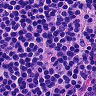
Metastatic tissue present: no